Current action and preconditions to check: trajectory_clear

Your task: For each precondition in the list above, predict whether it will hold at this action.

Consider the current scene as observed from the mobile robot's camera, and analyze the predicted future states of all dynamic agents (e.g., people, animals, vehicles, or any moving entities) within the NEXT SECOND.

IMPORTANT: Only answer "very likely" if you are absolutely certain—based on strong, clear evidence—that a dynamic agent will violate the precondition in the predicted future state. Do NOT answer "very likely" for unlikely, ambiguous, or low-probability risks.

Ask yourself for each precondition: Is there a high probability, with clear and convincing evidence, that the predicted future states of any dynamic agent will interfere with the predicted future state of the currently executing action within the NEXT SECOND, causing that precondition to fail?

Assess the risk level based on these predictions. Use "likely" or "very likely" if motions create a clear risk of interference.

Use "neutral" or "improbable" if agents are nearby but their predicted paths are clearly diverging or non-conflicting.

Failure Risk Categories: "very improbable", "improbable", "neutral", "likely", "very likely"

Answer Format: Output ONLY the probability_of_failure value from these categories: "very improbable", "improbable", "neutral", "likely", "very likely"

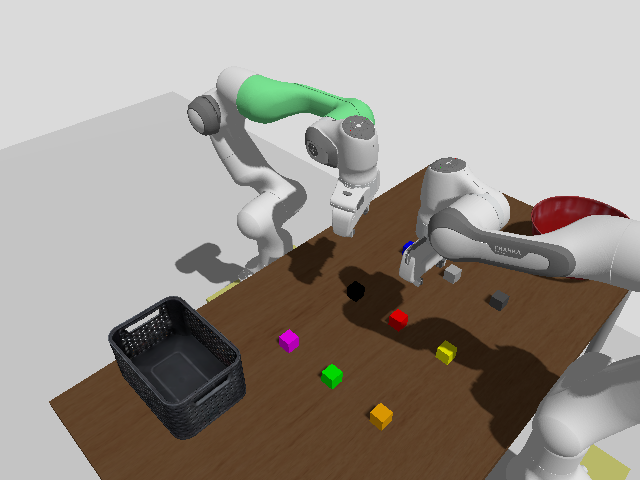

Answer: likely